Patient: sex F, age 55
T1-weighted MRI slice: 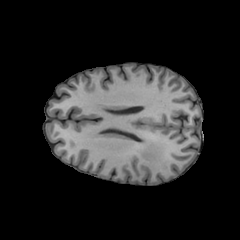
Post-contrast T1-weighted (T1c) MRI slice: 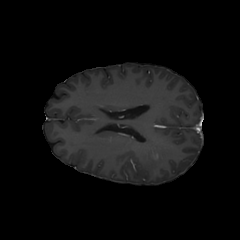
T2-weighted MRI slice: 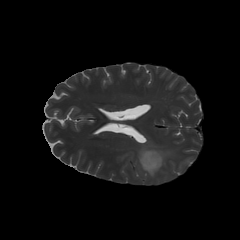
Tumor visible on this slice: yes
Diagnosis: Glioblastoma, IDH-wildtype
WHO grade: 4